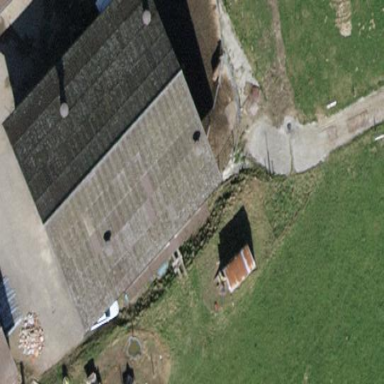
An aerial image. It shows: Stable building.